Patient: sex M, age 21
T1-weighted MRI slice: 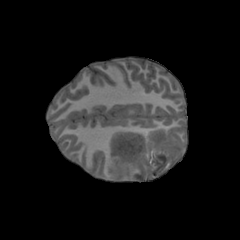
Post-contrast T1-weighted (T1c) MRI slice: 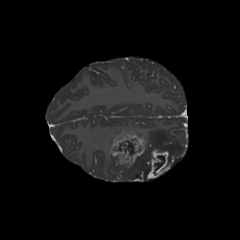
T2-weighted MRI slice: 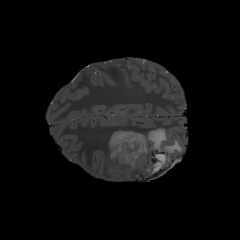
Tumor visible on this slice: yes
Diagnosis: Glioblastoma, IDH-wildtype
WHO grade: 4